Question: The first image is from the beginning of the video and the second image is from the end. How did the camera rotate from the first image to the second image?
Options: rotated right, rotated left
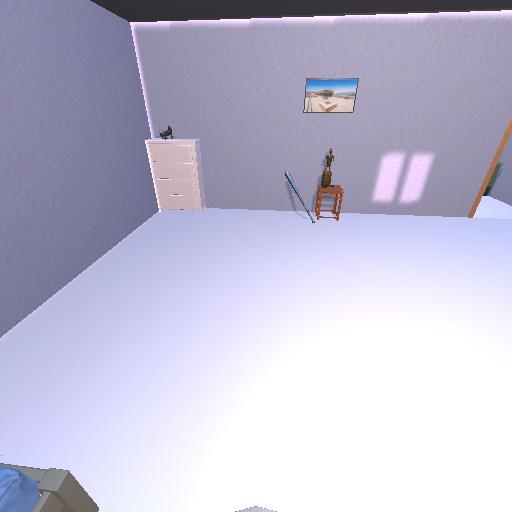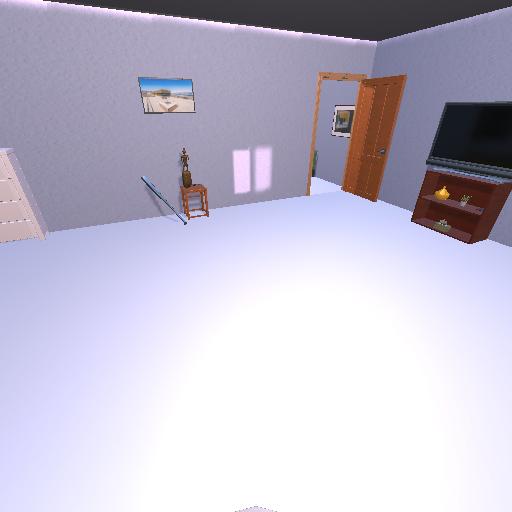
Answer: rotated right